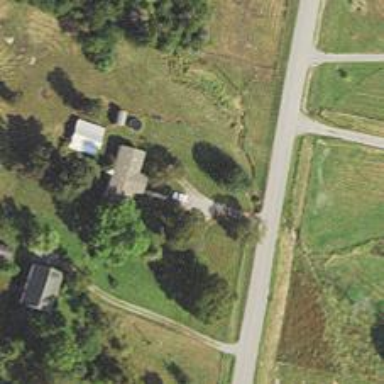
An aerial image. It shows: Driveway leading to service road.